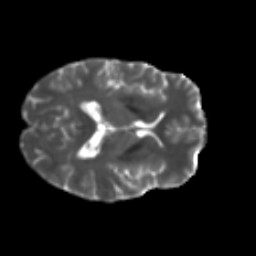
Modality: T2w
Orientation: axial
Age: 47
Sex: male
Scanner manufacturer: ge
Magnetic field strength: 3 T
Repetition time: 7.8 s
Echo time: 0.0609 s